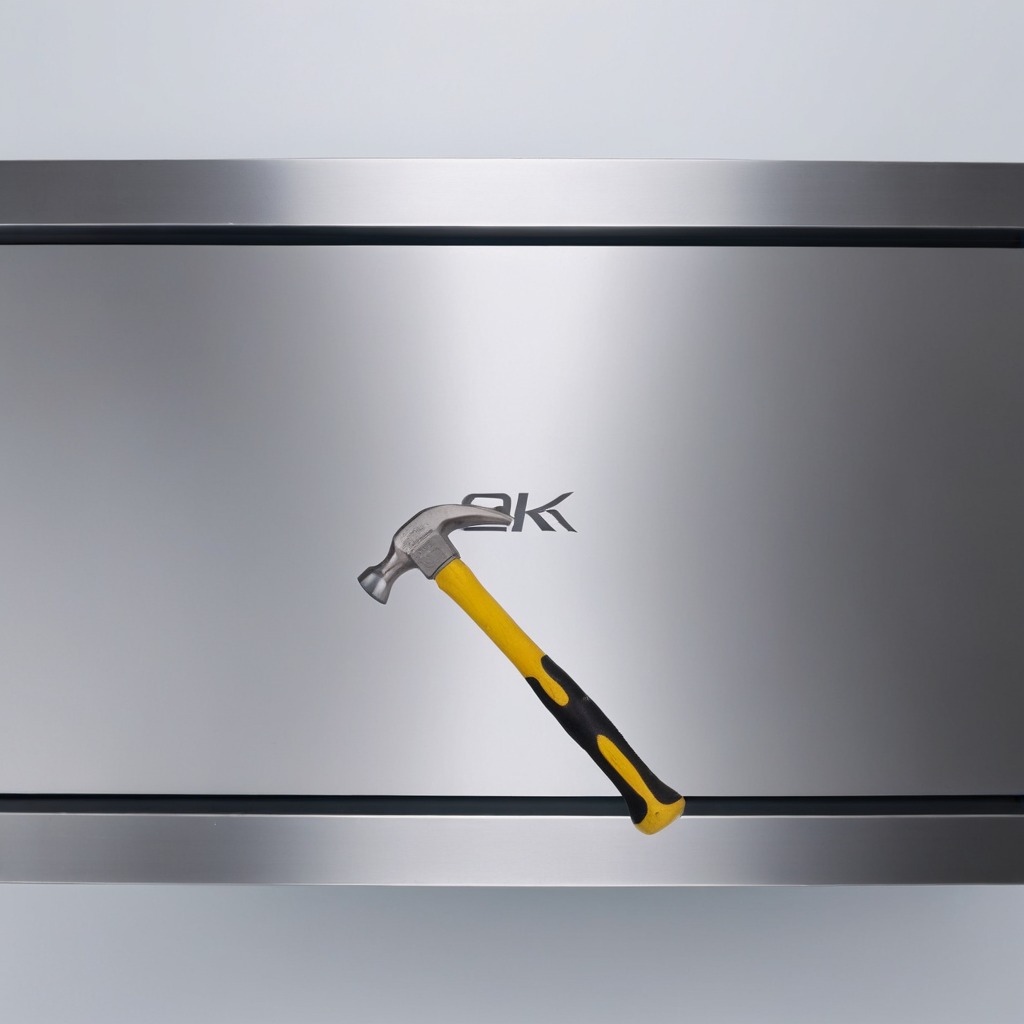
A hammer is lying on the stainless steel table.